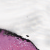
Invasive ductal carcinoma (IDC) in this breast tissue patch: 0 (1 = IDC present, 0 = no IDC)